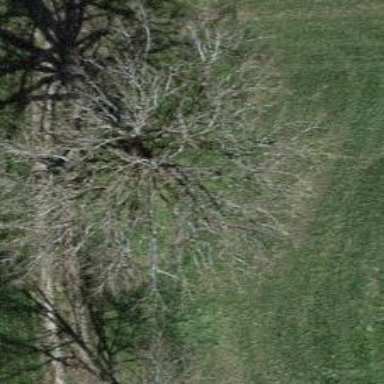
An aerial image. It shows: Landmark tree with broadleaved deciduous leaves.